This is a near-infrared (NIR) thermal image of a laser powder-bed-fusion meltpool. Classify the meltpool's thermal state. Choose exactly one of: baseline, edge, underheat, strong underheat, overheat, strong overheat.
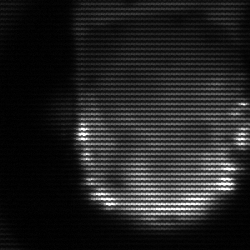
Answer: baseline